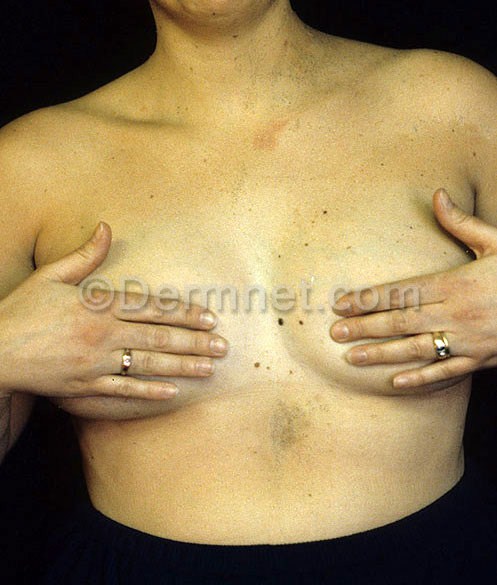
Disease: Acne and Rosacea Photos